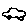
Label: car